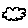
Label: cloud